Question: When building the app I added the valid architectures architecture as armv6, armv7, armvs7 and architectures as standard architecture (armv7 and armv7s). Also switched the build active architecture only to NO. Adhoc installation hangs with the status installing message (attached screenshot). I have added the UDIDs properly and was successfully able to push builds like this to those devices prior to iOS 7. This is reproducible with 4 devices so I believe this is something to do with the way I am building this. All the phones uses latest iOS 7.0.2. Additionally I tried to make the target os to iOS 7 and added arm64 to valid architectures. Still no luck.

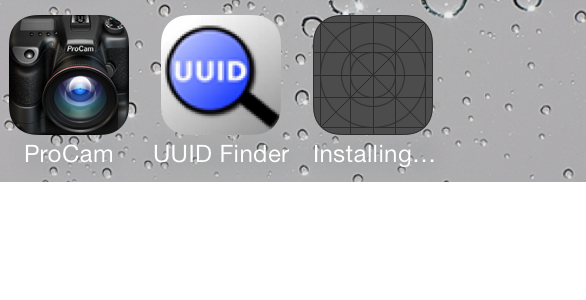
Answer: Please note that since iOS7 apple blocked API access to UDID.
In other words: the applications formly used to send UDID no longer valid, and you should use iTunes to find out your and your friends UDID.